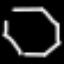
Label: octagon